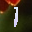
Label: 1